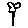
Label: flower